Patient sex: M
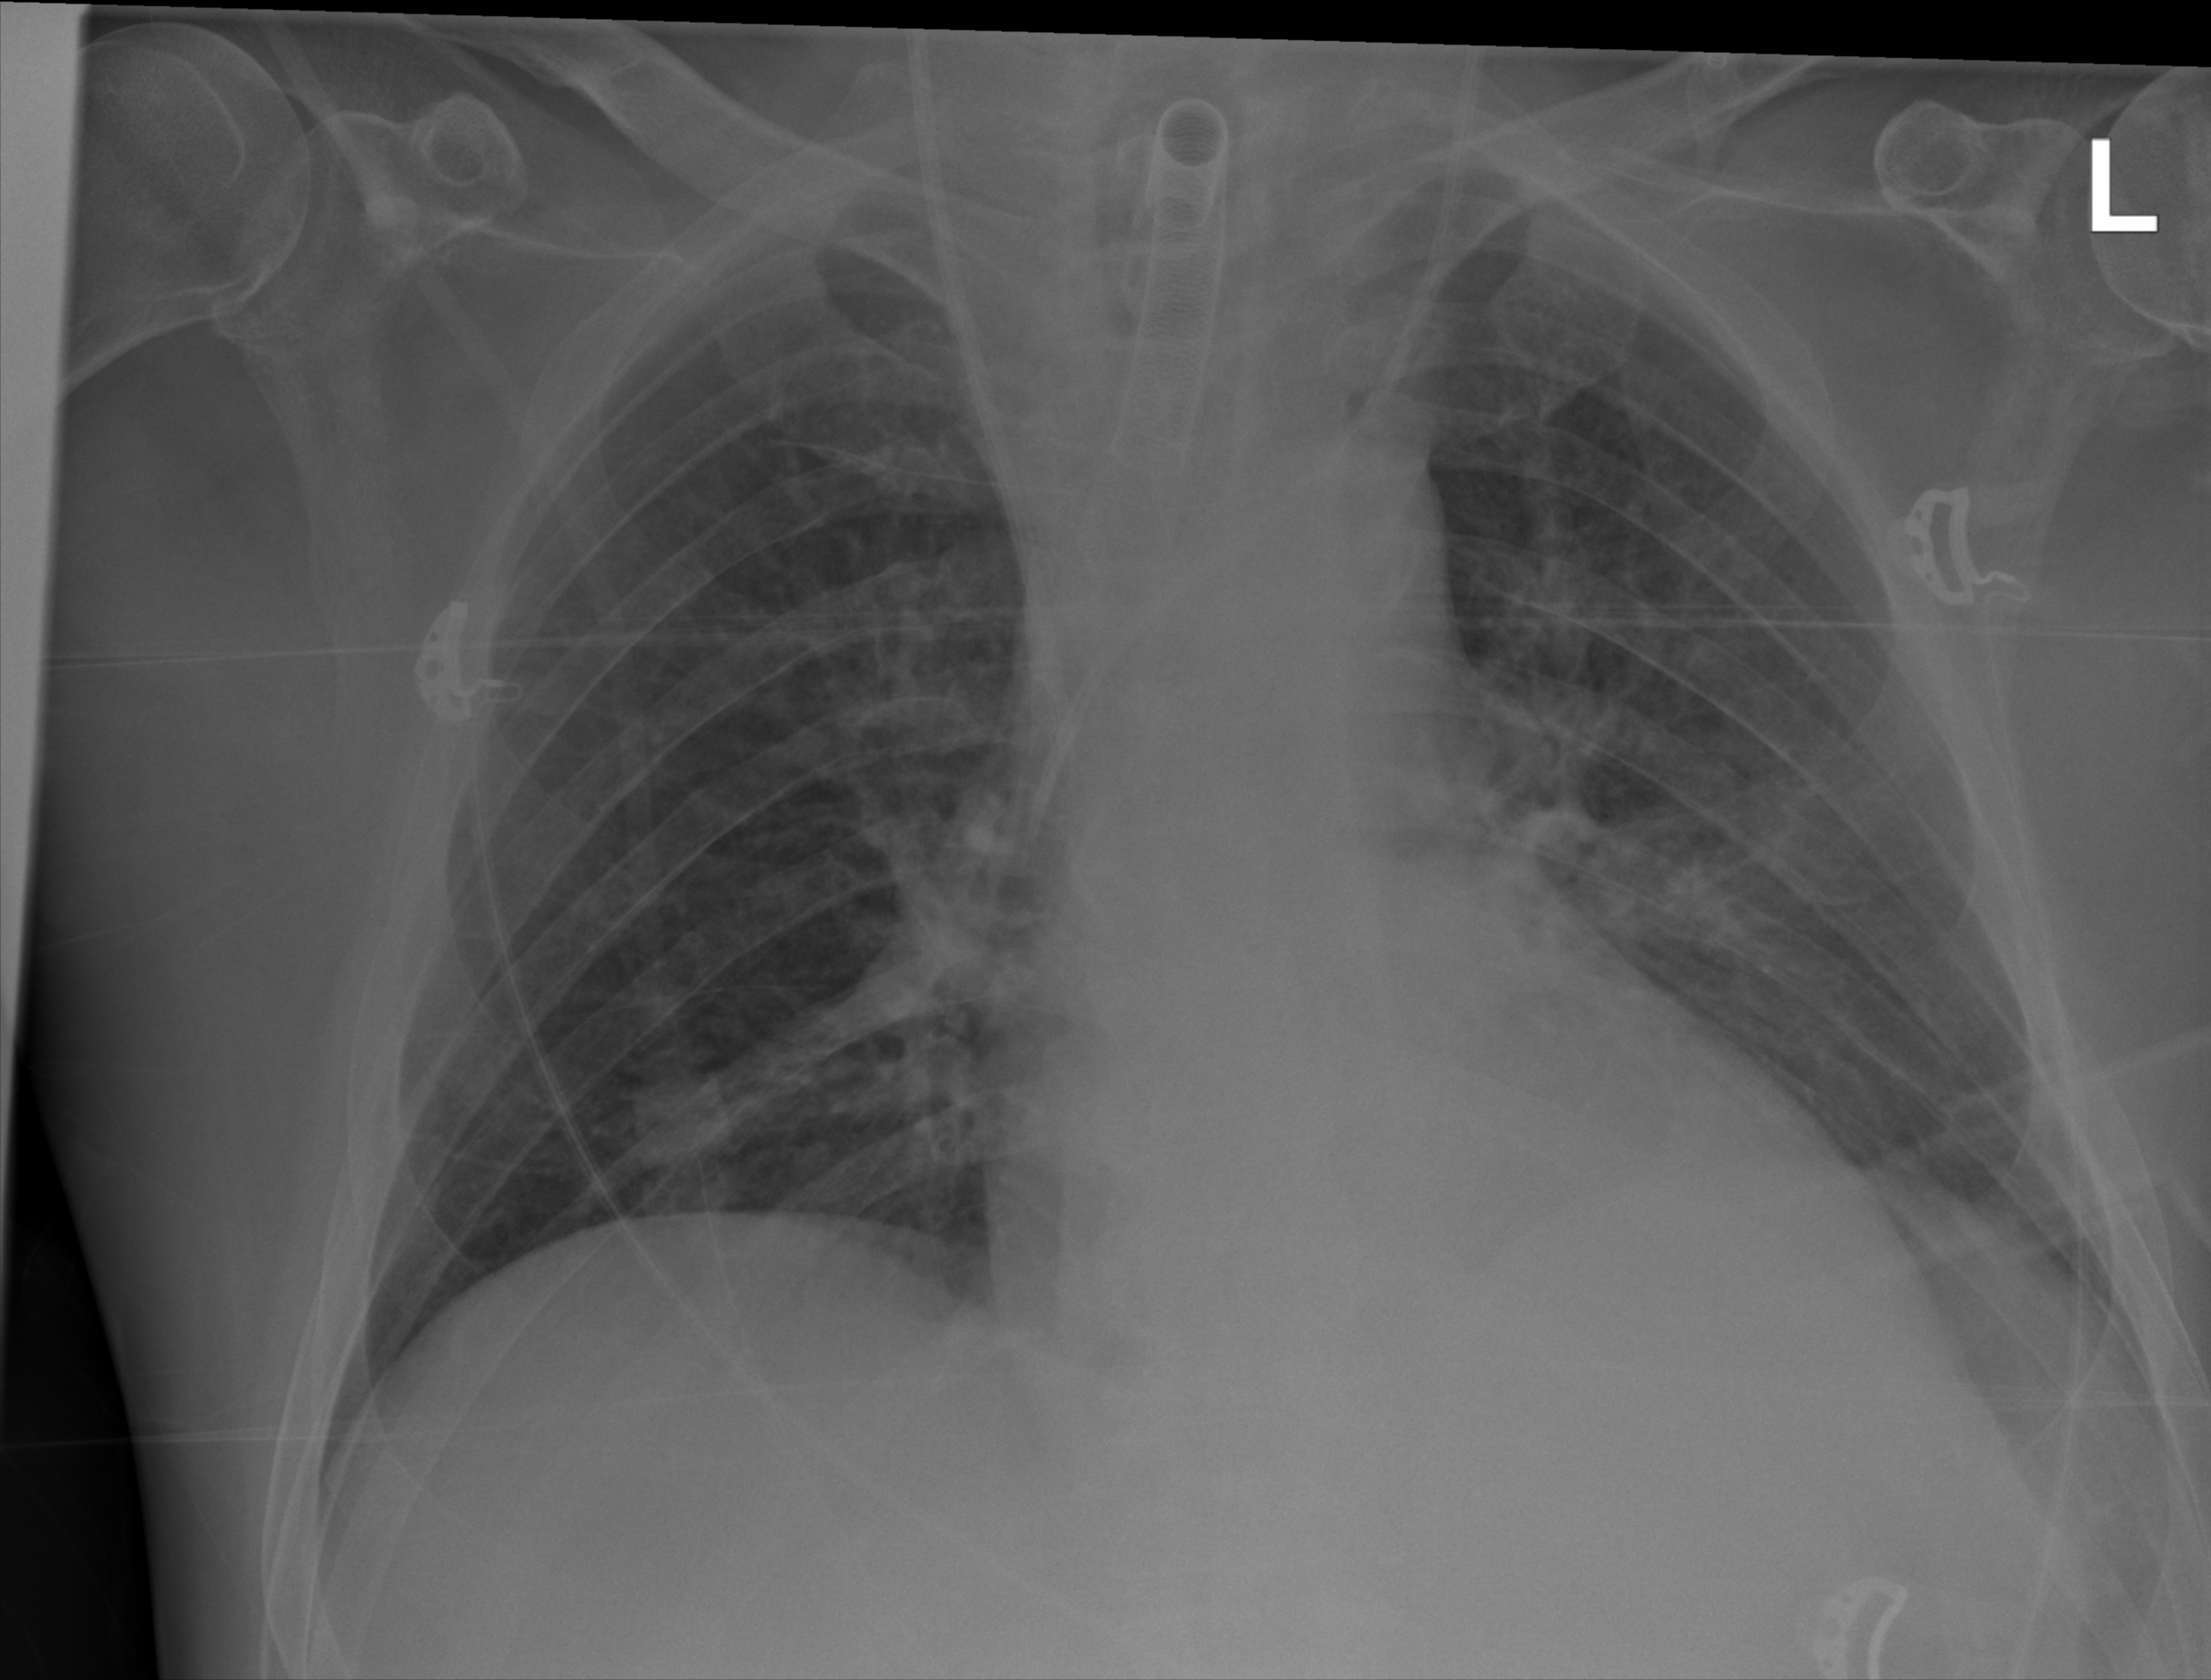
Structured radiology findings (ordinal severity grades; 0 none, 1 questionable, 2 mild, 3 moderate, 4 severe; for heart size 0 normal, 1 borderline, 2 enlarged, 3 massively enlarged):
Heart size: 2
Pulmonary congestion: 2
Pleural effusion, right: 0
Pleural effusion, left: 2
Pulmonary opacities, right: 0
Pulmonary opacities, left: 0
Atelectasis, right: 0
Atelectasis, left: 2